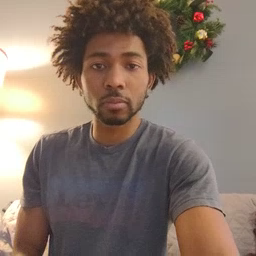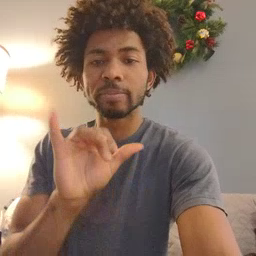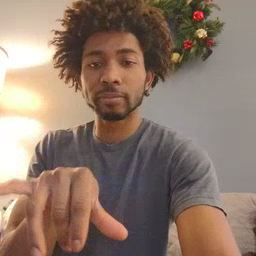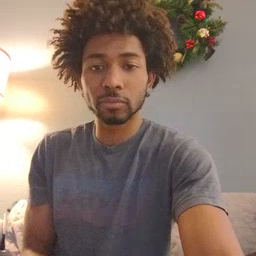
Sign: that